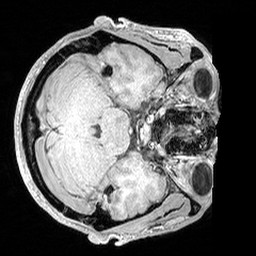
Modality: MP2RAGE
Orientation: axial
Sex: male
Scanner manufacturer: siemens
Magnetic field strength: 3 T
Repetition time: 5 s
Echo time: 0.00292 s